Aerial crown-view tile of a tropical tree (Barro Colorado Island, Panama), acquired 20250414:
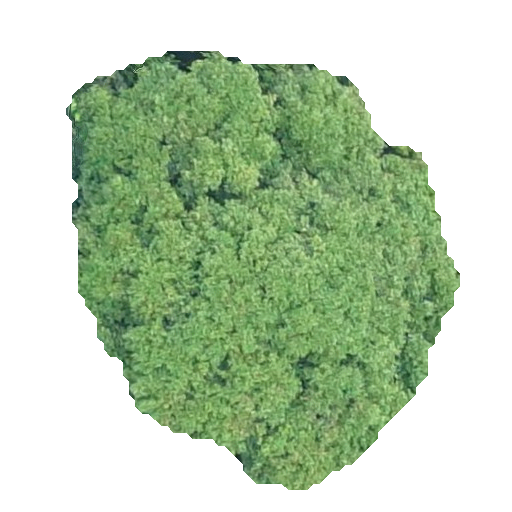
Species: Prioria copaifera
GBIF accepted scientific name: Prioria copaifera
Crown area: 184.776 m²